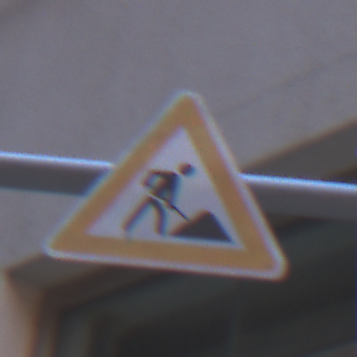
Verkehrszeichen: Arbeitsstelle
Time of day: MorningAfternoon
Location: Outdoor (Urban)
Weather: PartlyCloudy
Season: NotSpecified
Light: Natural